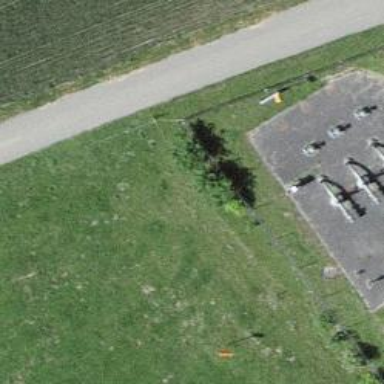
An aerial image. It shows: Aerial pipeline marker.